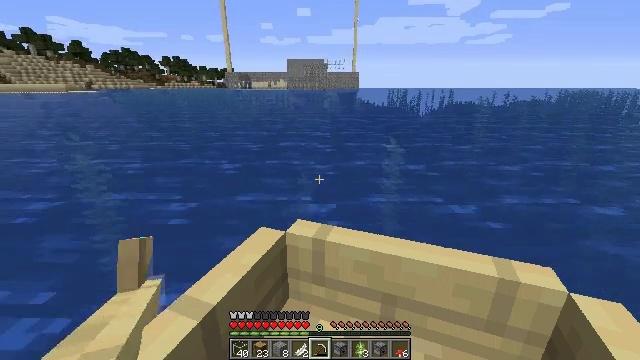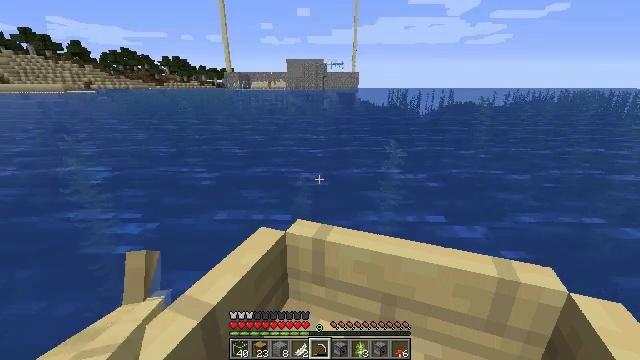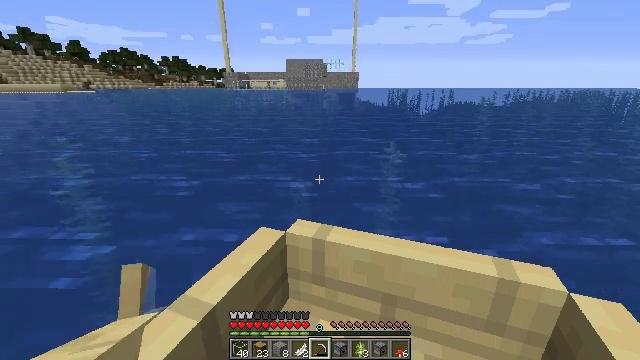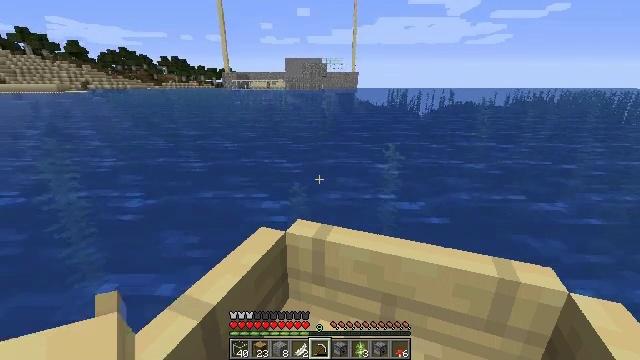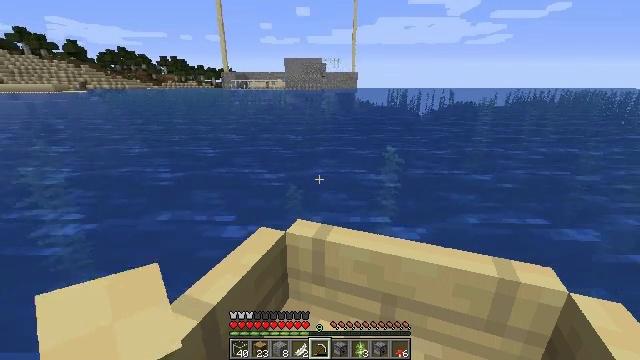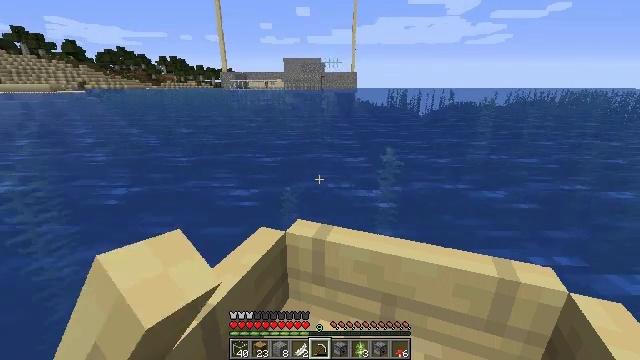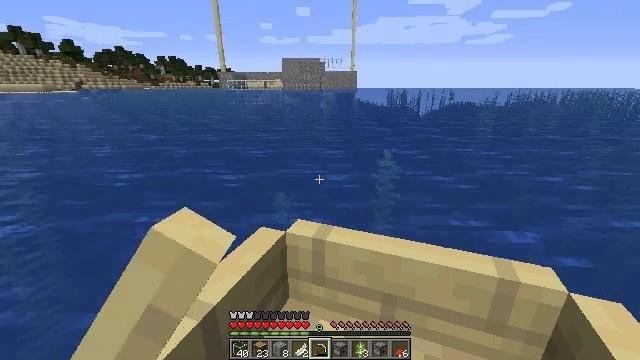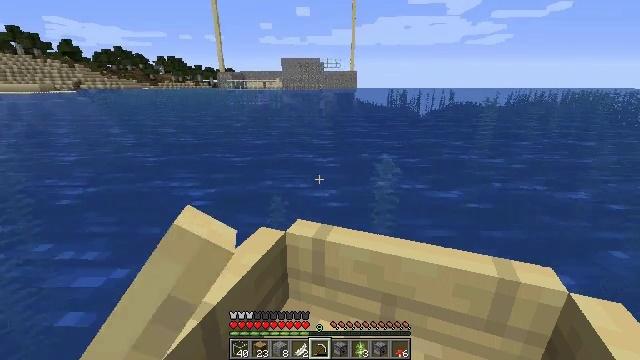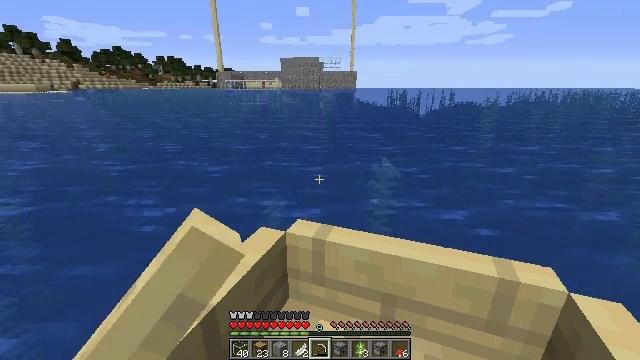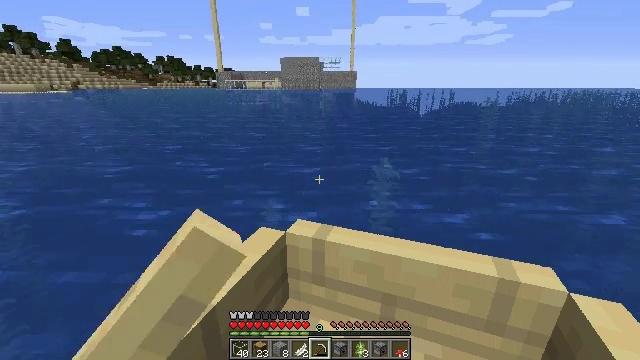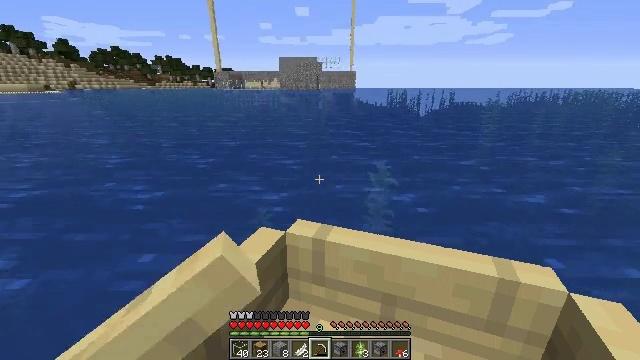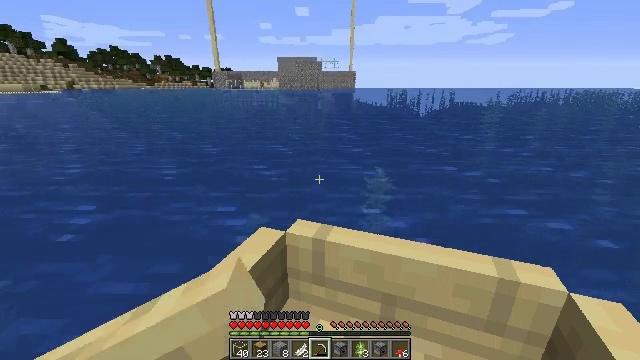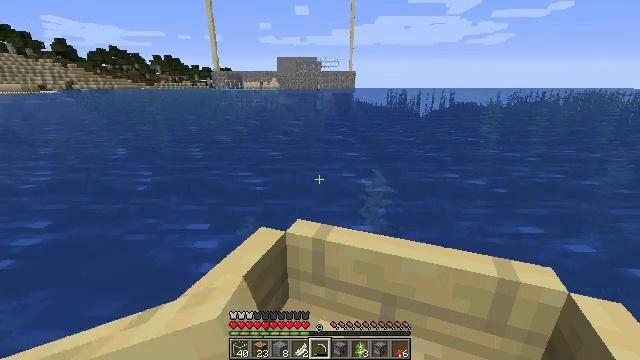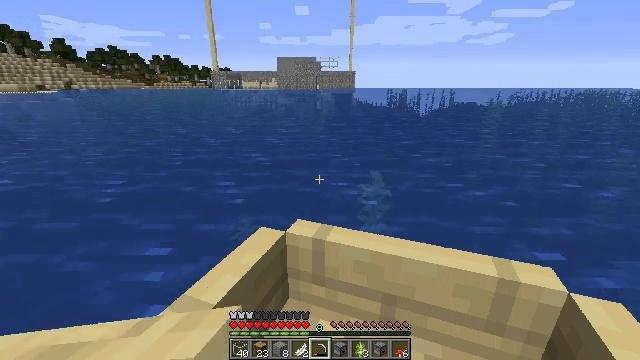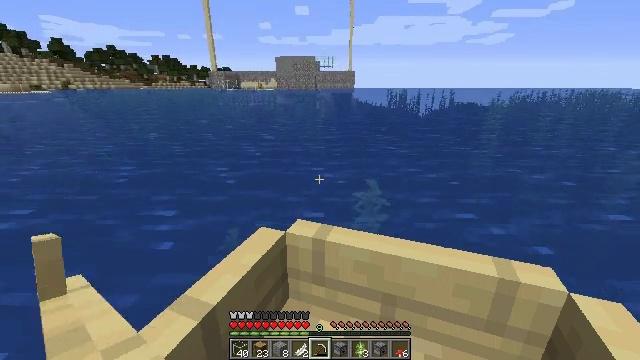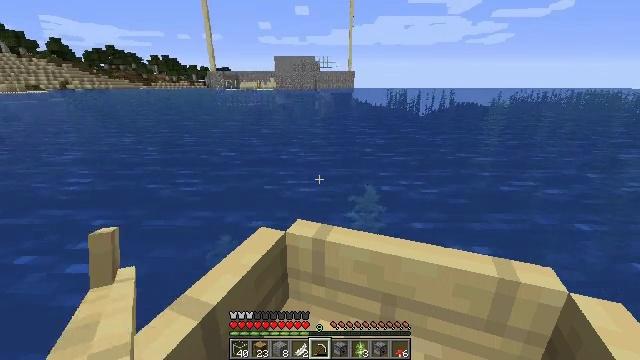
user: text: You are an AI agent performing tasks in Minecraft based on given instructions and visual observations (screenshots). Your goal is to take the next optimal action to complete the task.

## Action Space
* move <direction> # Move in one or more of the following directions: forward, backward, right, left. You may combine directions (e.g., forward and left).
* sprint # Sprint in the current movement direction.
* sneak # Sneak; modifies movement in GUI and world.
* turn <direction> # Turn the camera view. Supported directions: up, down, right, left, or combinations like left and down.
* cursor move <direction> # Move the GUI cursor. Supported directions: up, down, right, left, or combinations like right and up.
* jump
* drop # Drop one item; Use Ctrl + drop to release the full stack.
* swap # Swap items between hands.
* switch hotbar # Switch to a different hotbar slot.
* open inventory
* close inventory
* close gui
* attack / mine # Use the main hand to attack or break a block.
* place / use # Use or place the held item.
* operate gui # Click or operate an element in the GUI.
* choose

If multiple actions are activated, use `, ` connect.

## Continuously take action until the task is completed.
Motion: motion action
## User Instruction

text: Attack the granite stairs to break them.
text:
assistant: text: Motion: move forward
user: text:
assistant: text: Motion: move forward
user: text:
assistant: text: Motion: move forward
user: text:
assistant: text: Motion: move forward
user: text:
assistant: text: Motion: move forward
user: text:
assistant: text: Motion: move forward
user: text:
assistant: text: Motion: move forward
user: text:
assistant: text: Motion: move forward
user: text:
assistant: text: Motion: move forward
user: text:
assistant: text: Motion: move forward
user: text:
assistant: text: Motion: move forward
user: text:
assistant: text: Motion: move forward
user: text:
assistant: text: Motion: move forward
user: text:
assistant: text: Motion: move forward
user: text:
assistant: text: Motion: move forward
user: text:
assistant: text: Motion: move forward
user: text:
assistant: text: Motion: move forward
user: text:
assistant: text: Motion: move forward
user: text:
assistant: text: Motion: move forward
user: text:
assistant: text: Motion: move forward
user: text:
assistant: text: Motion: move forward
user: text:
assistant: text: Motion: move forward, turn right and down
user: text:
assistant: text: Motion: move forward, turn right and down
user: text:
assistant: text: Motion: move forward, turn left and up
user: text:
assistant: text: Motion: move forward, turn left and up
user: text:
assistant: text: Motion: move forward, turn right and up
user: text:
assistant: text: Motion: move forward, turn right and up
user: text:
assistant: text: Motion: move forward
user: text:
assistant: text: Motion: move forward, turn up
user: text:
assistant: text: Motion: move forward